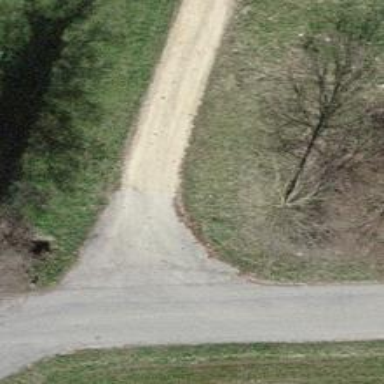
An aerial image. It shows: Culvert tunnel passing through ditch.